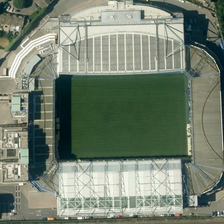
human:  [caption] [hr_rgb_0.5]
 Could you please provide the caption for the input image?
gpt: several green trees are near a large stadium .

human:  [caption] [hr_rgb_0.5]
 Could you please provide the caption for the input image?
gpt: the rectangular stadium has a white top and a green base .

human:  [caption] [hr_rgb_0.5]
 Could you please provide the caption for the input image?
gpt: several green trees are near a large stadium .

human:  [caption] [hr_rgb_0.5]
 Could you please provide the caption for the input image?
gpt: there is a huge stadium in the sun .

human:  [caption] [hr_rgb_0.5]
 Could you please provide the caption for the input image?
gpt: there is a huge stadium in the sun .